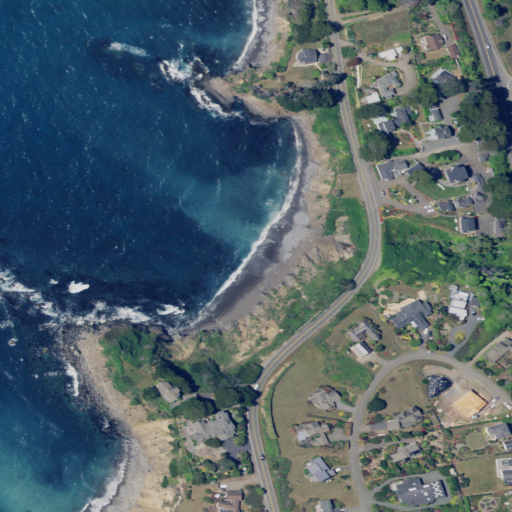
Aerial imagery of valley in California named Slaughterhouse Gulch containing open water, open development, low intensity development, herbaceous wetlands, shrub, evergreen forest, medium intensity development, barren land, and woody wetlands